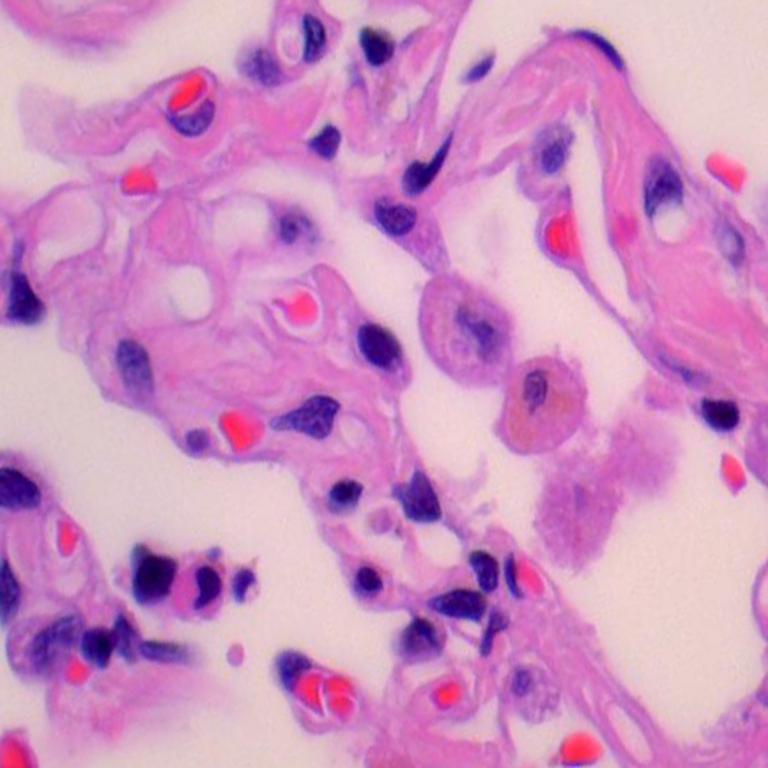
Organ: lung
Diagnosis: benign